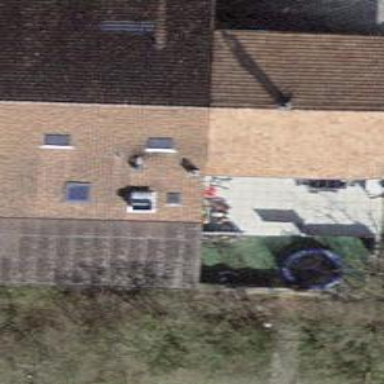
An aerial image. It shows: Building with tiled roof.